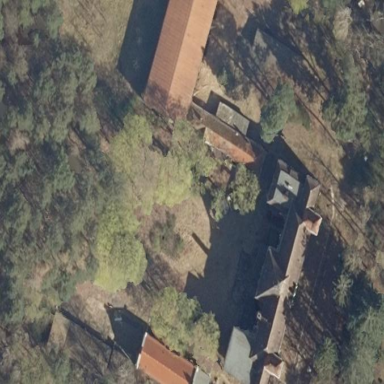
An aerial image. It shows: Historic building.